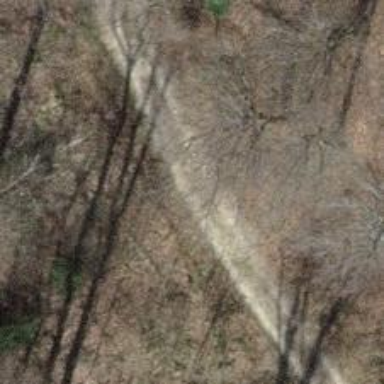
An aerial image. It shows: Path on the ground.